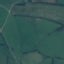
Land use / land cover class: Pasture